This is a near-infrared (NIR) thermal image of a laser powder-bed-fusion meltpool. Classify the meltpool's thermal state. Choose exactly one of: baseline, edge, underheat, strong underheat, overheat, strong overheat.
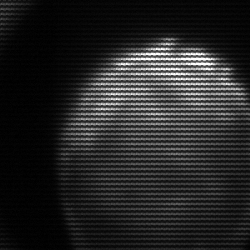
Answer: edge